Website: slack
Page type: payment
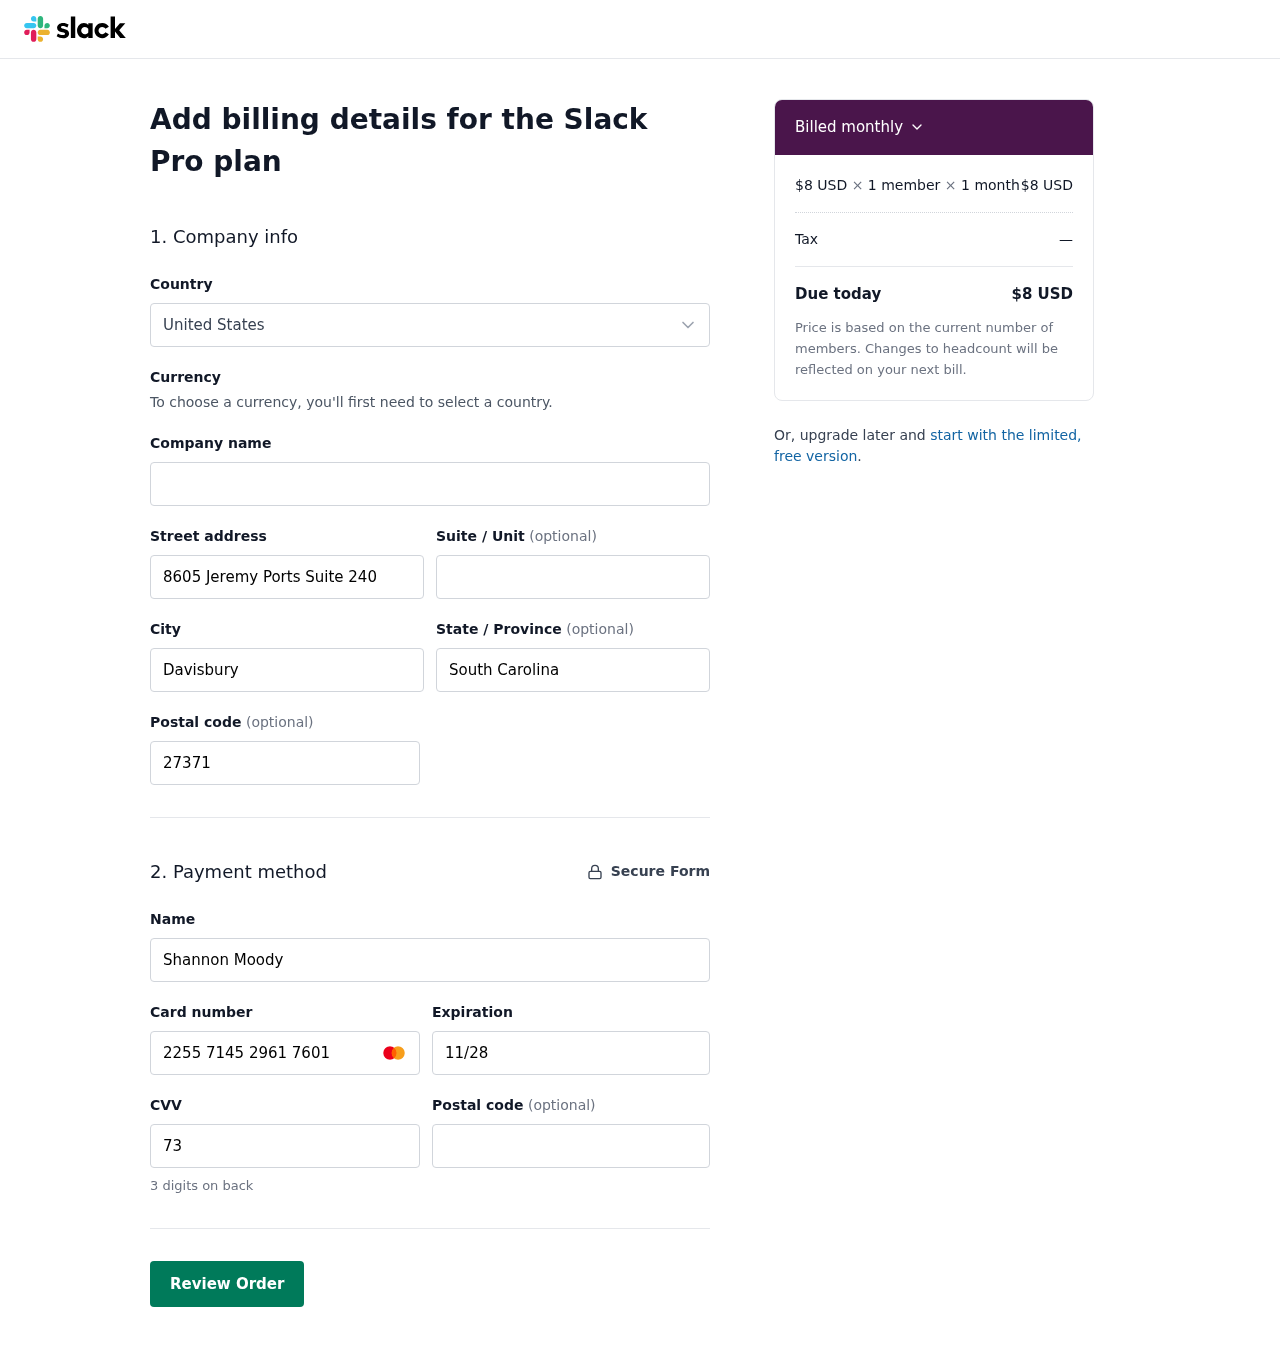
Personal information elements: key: PII_COUNTRY
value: United States
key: PII_STREET
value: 8605 Jeremy Ports Suite 240
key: PII_CITY
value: Davisbury
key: PII_STATE
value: South Carolina
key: PII_POSTCODE
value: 27371
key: PII_FULLNAME
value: Shannon Moody
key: PII_CARD_NUMBER
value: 2255 7145 2961 7601
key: PII_CARD_EXPIRY
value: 11/28
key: PII_CARD_CVV
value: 737
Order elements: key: ORDER_PRICE_PER_MEMBER
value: $8 USD
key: ORDER_NUM_MEMBERS
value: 1 member
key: ORDER_NUM_MONTHS
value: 1 month
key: ORDER_SUBTOTAL
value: $8 USD
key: ORDER_TAX
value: —
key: ORDER_TOTAL
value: $8 USD